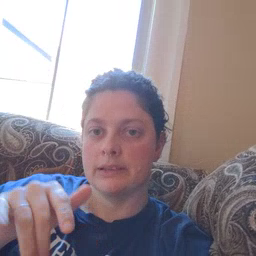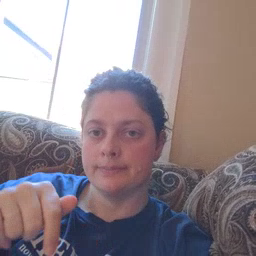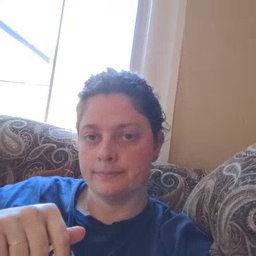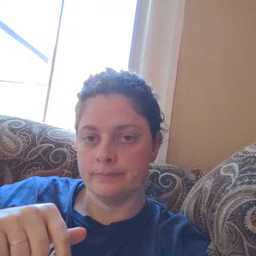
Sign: feet